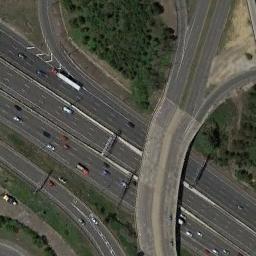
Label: overpass